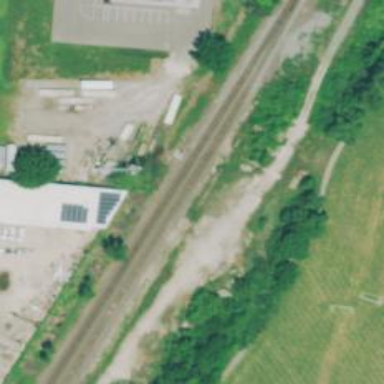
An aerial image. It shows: Railway siding with rails.